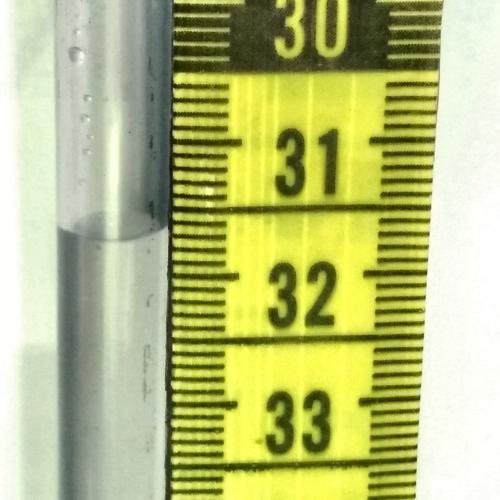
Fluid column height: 31.7 cm